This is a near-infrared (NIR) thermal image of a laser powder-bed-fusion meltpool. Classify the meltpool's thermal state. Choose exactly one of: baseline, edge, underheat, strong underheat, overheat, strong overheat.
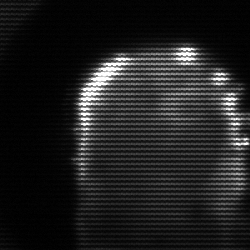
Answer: baseline